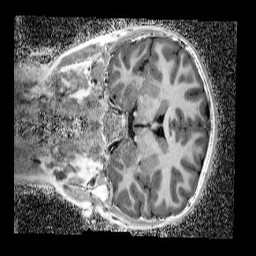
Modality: UNIT1_denoised
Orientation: coronal
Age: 10
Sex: male
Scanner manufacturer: siemens
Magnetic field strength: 3 T
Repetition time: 4 s
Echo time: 0.00299 s